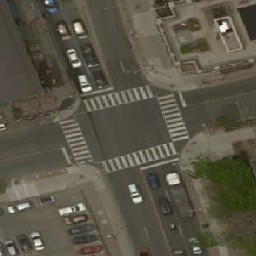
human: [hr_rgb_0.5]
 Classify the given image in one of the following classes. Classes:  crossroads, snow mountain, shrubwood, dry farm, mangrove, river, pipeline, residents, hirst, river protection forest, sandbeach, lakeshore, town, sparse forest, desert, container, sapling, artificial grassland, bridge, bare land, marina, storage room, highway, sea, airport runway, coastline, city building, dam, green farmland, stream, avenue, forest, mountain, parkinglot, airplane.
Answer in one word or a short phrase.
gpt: crossroads